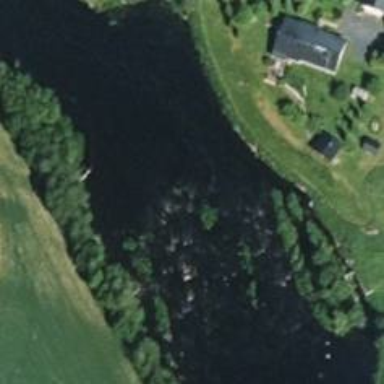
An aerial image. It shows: Rapids in the waterway.